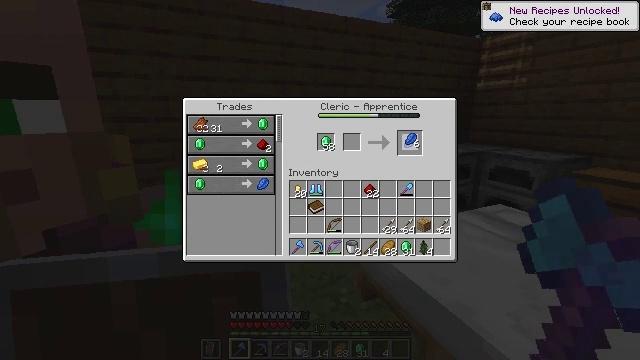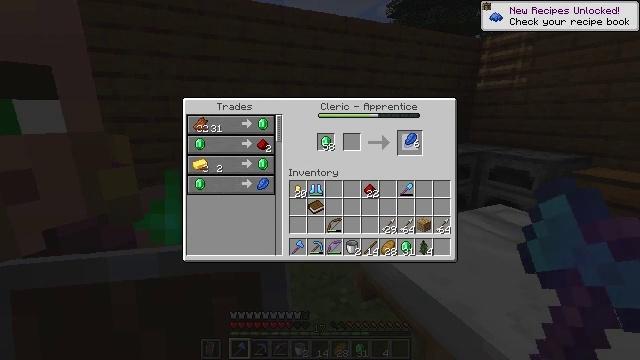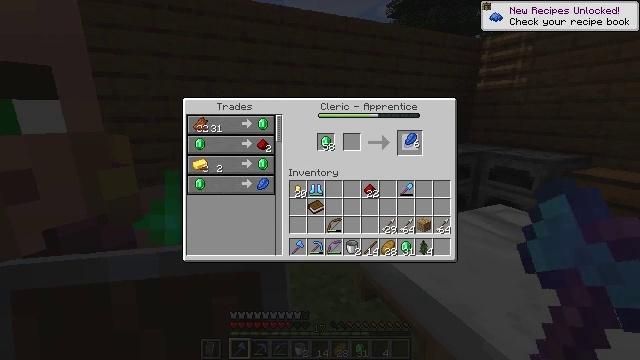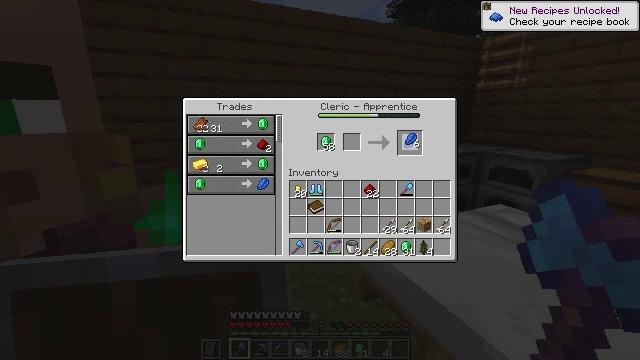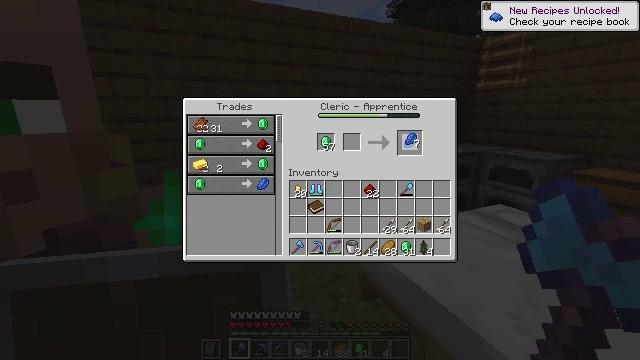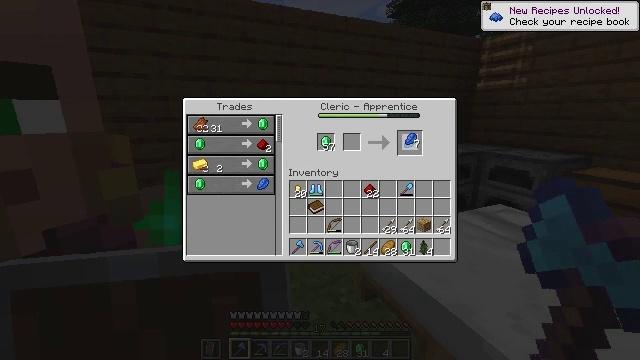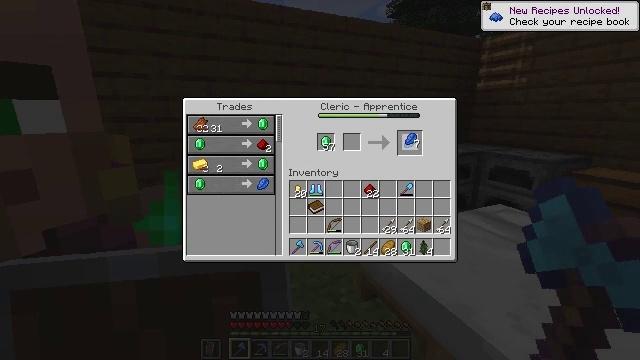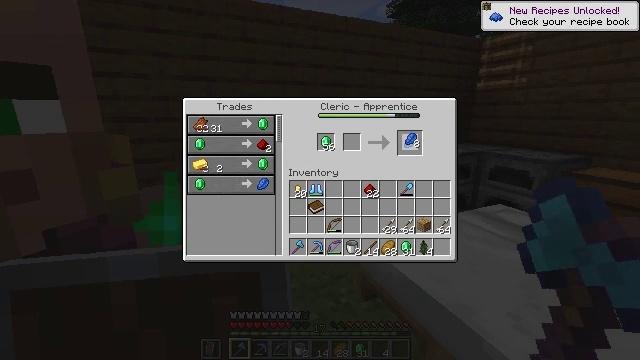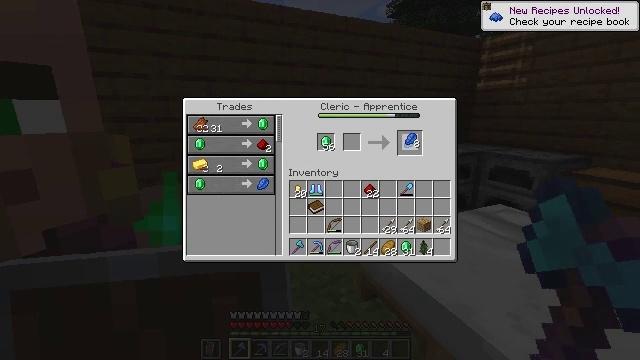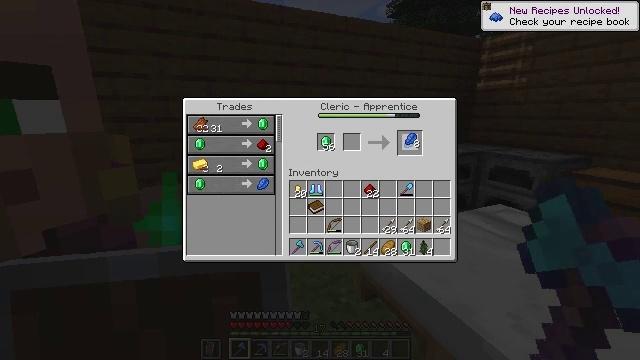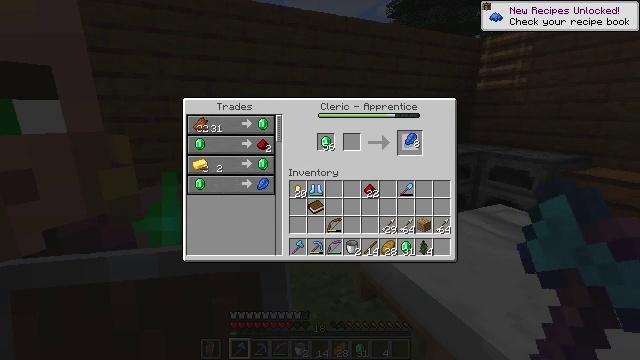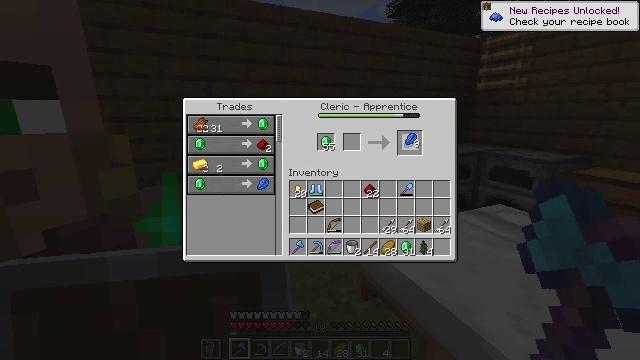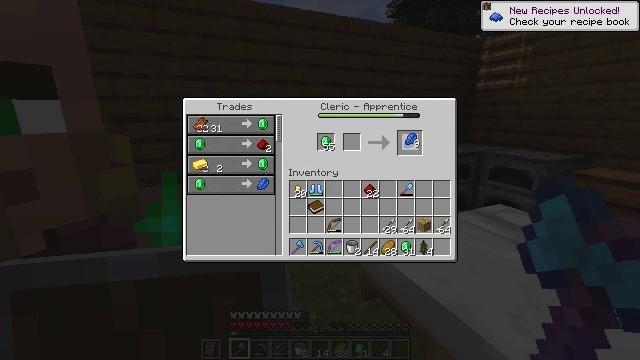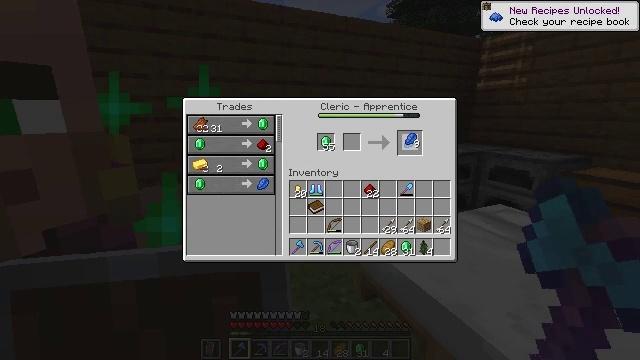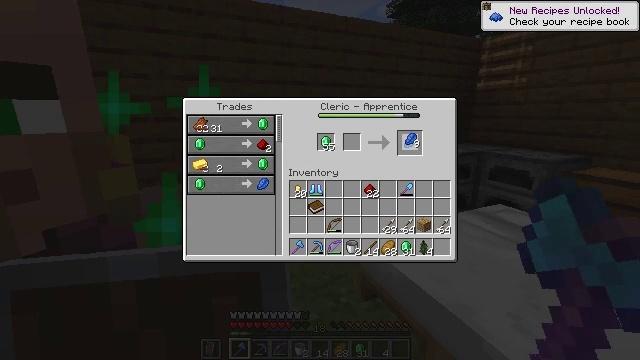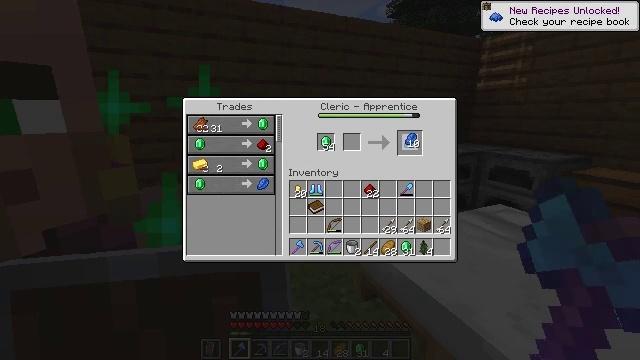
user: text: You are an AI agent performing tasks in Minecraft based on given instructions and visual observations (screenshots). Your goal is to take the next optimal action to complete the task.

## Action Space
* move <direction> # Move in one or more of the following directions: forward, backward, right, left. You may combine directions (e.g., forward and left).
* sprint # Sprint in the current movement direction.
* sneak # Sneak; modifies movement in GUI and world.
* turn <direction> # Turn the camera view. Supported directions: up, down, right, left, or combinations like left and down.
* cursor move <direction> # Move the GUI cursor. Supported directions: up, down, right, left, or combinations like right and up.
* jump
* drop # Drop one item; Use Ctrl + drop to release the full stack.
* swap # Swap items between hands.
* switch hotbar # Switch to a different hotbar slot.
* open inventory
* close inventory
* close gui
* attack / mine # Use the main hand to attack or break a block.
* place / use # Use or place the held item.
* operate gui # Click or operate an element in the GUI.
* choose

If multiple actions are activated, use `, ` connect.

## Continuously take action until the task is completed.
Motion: motion action
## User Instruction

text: Interact with a crafting table to get lapis lazuli.
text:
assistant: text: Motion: operate gui
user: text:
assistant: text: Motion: operate gui
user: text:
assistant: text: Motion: operate gui
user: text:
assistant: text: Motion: no_op
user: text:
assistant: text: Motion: operate gui
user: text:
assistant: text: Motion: operate gui
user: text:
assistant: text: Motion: no_op
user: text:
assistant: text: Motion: no_op
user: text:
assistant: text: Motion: operate gui
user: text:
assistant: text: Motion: operate gui
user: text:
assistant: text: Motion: no_op
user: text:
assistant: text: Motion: operate gui
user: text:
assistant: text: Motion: operate gui
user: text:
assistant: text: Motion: operate gui
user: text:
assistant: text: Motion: no_op
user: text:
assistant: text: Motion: no_op
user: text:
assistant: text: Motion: operate gui
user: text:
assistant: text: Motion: operate gui
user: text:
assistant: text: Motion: operate gui
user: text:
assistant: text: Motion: operate gui
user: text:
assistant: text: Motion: no_op
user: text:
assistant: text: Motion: no_op
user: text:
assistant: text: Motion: no_op
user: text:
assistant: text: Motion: no_op
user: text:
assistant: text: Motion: no_op
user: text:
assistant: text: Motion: no_op
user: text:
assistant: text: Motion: operate gui
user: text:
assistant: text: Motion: operate gui
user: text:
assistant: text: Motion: operate gui
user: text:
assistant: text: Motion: no_op